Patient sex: F
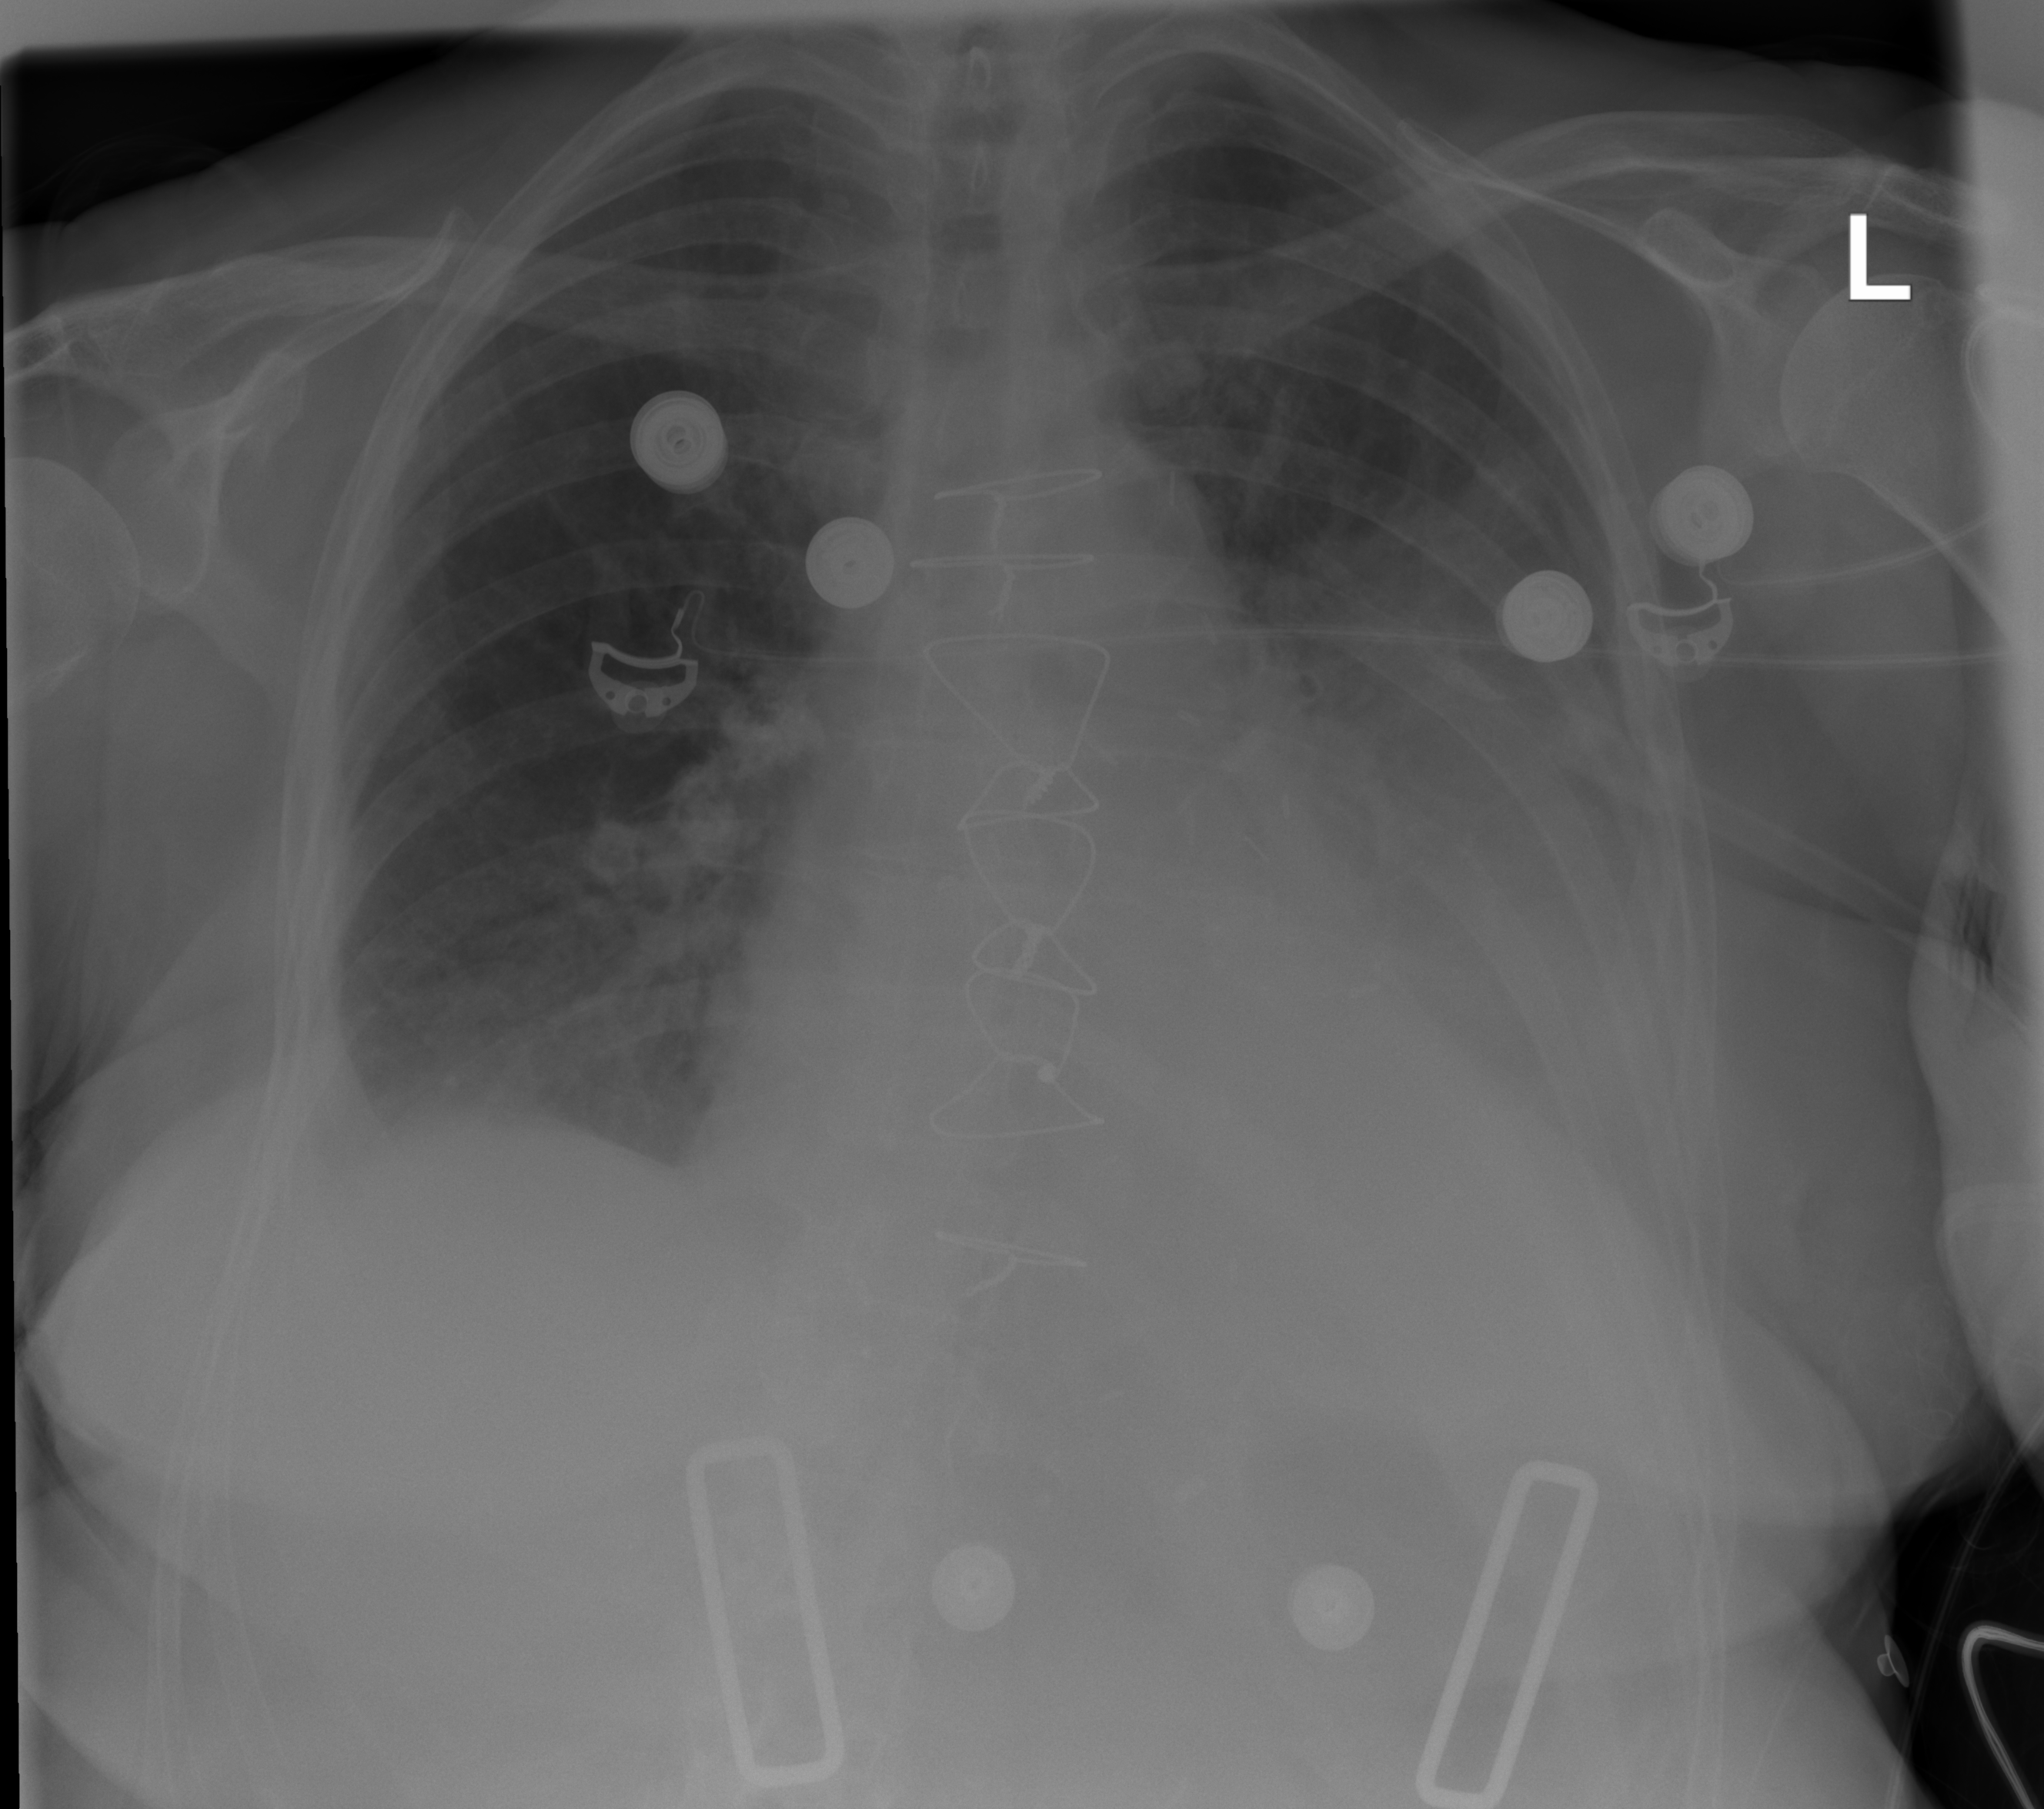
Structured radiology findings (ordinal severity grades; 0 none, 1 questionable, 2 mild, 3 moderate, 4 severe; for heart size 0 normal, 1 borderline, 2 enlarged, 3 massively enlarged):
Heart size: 2
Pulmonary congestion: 0
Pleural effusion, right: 2
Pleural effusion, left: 3
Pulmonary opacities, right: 0
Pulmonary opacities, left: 0
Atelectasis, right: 0
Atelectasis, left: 2